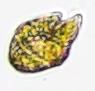
Label: Akashiwo